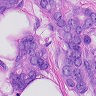
Metastatic tissue present: yes